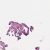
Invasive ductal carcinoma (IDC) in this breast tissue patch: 0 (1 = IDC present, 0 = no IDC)